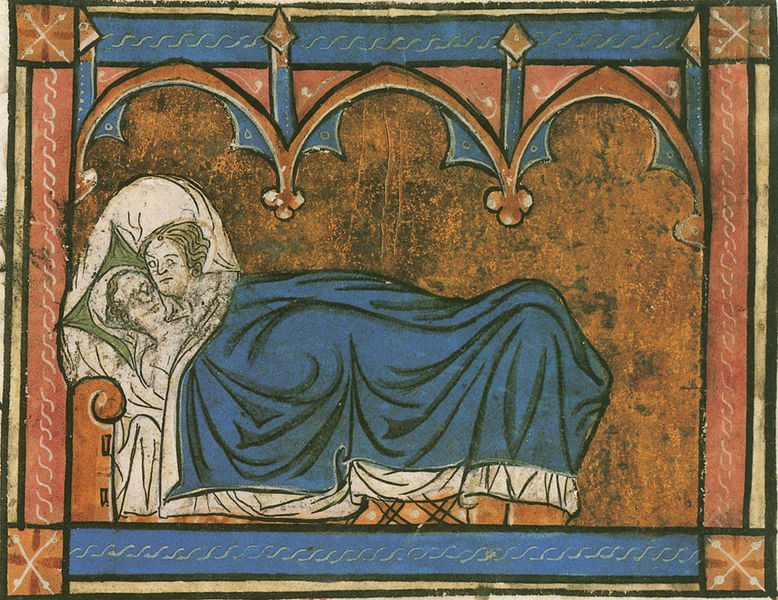
Titel: Rosenroman
Schlagwörter: blau, mann, nackt, schlaf, menschen, frau, holz, köpfe, blick, gebäude, rot, haube, malerei, muster, blond, architektur, gesicht, rahmen, bild, kirche, gold, haare, decke, paar, krone, leidenschaft, liebe, liegen, schlafen, bogen, kissen, polster, verzierung, bett, bettdecke, erotik, bögen, buch, sex, buchseite, liege, liebespaar, spitzbogen, spitzbögen, wach, lust, buchmalerei, geschlechtsverkehr, köfpe, beischlaf, blondes haar, unehelich, ehelich, 1220